Question: I'd like to create a linear transparent gradient to a div. Is there any way to do that with jquery? Or should I use some other library like raphaeljs? I'd like to achieve an effect like the following:

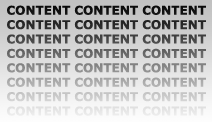
Answer: Why not keep it light and browser compatible.
'''
div
{
backgroud-image: url('images/gradient.png');
background-repeat: repeat-x;
background-position: top right;
}
'''